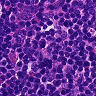
Metastatic tissue present: no